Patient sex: M
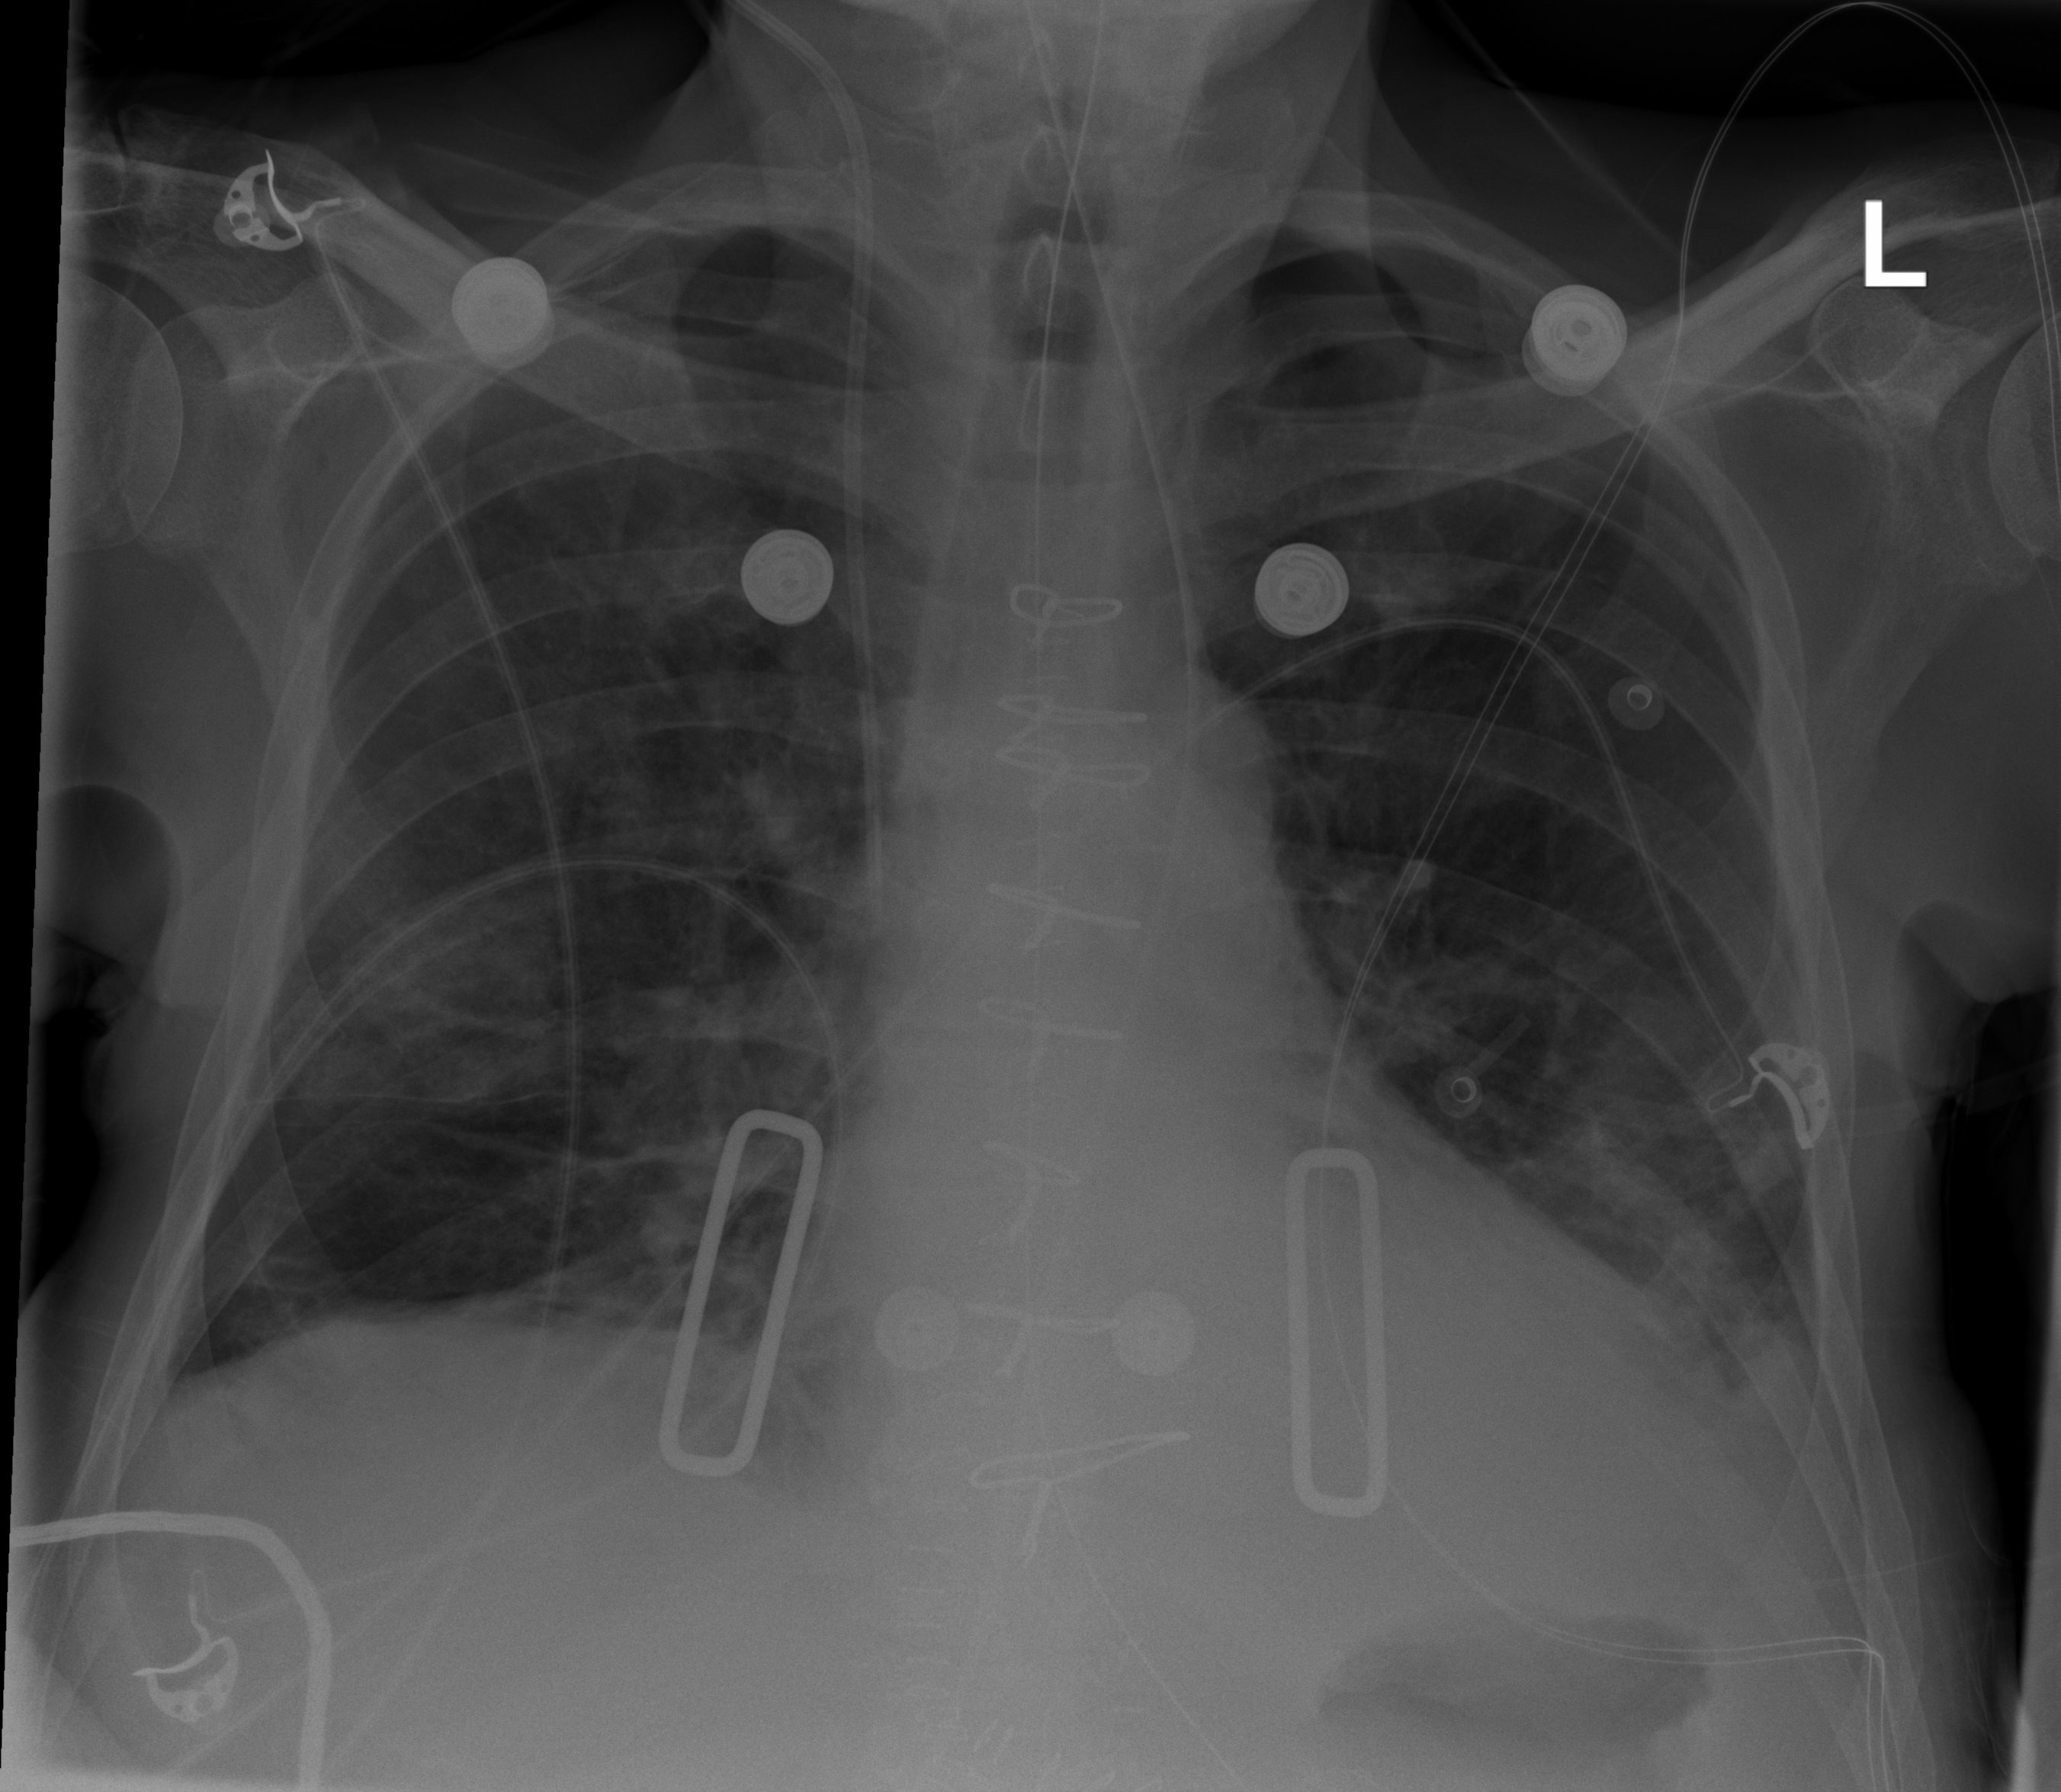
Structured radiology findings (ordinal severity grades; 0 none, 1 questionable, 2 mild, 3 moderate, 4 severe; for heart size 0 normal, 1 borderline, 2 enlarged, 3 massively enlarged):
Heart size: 2
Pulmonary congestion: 2
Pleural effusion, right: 0
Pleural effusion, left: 2
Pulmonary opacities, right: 2
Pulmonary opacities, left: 2
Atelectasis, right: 2
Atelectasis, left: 2